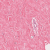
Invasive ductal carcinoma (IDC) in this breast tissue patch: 0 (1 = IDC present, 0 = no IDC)